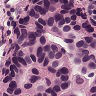
Metastatic tissue present: yes